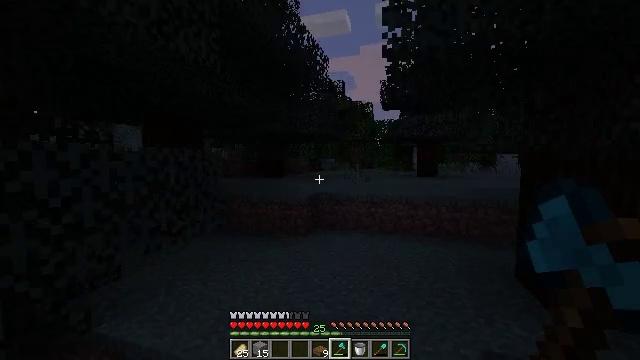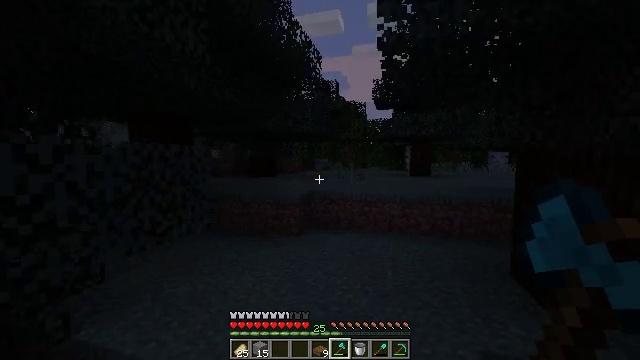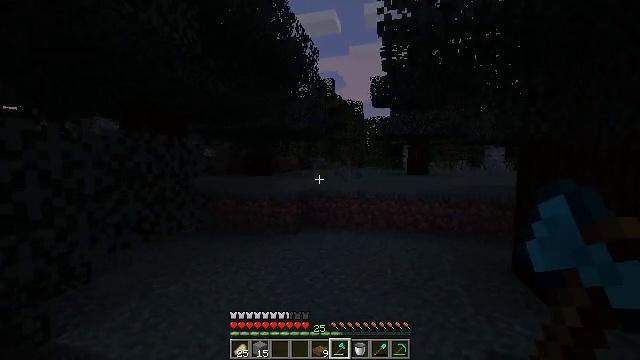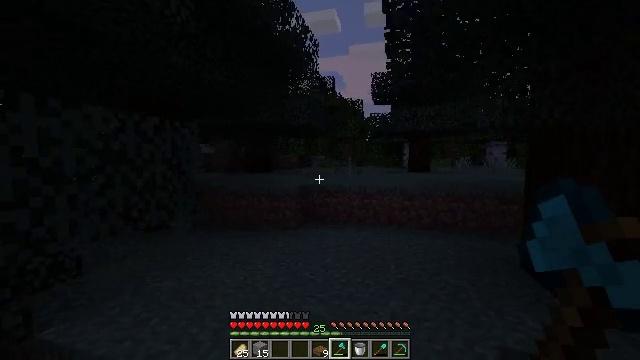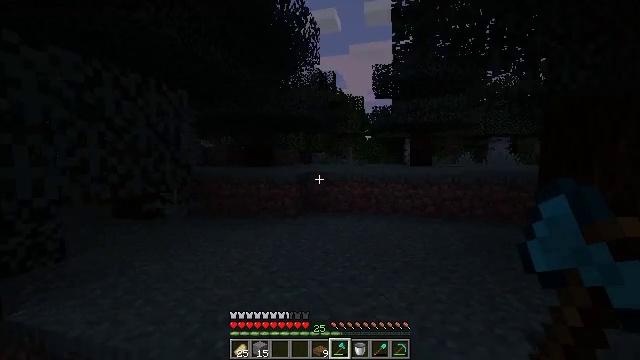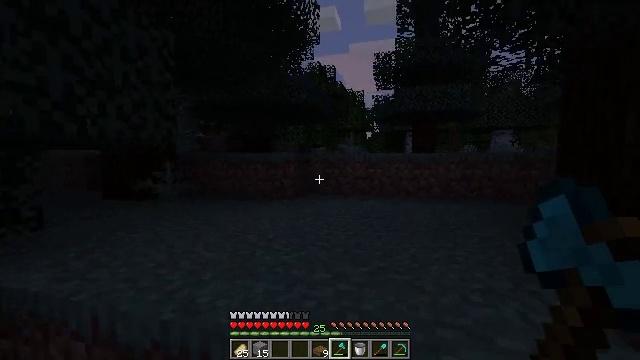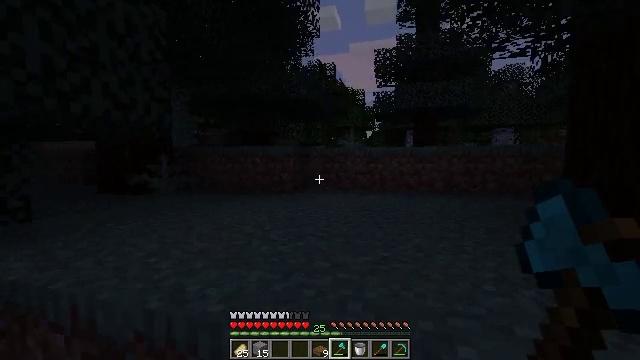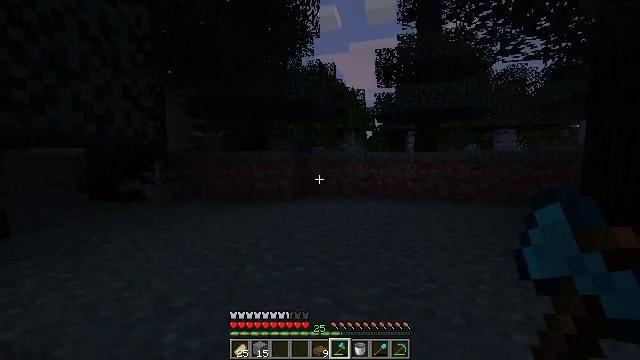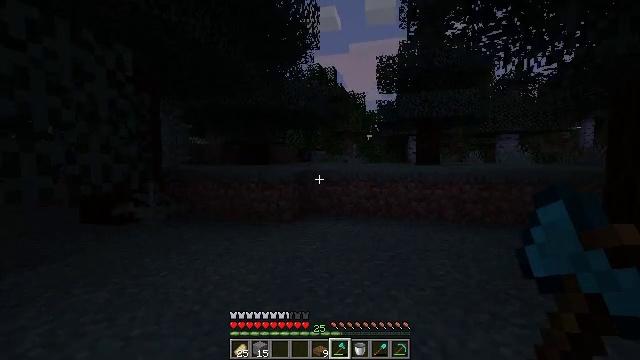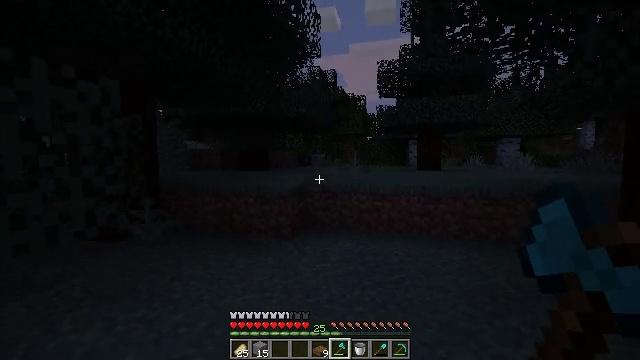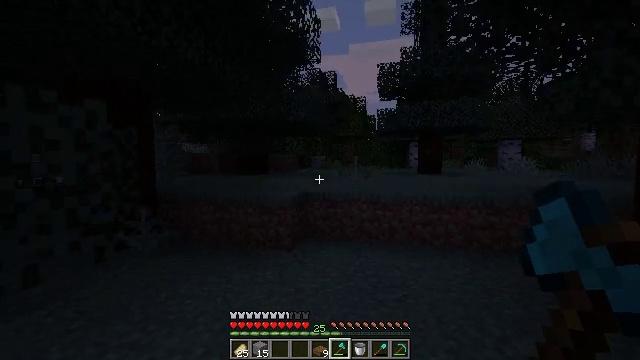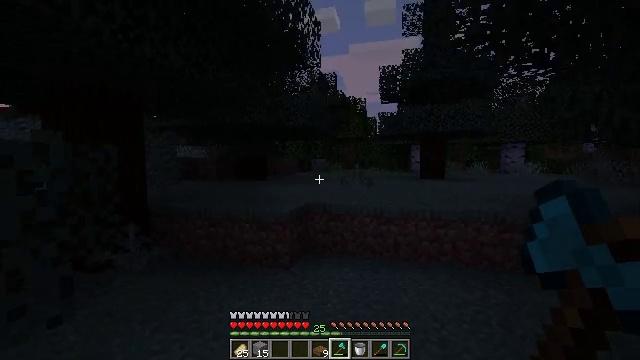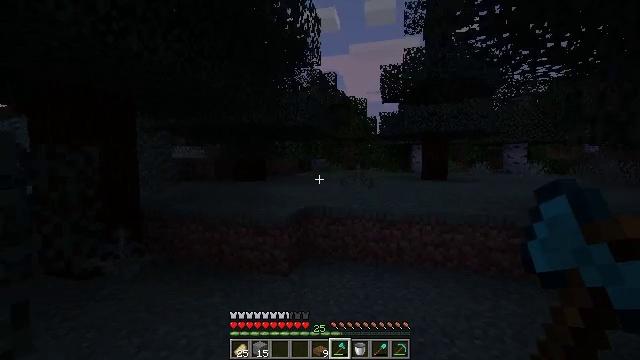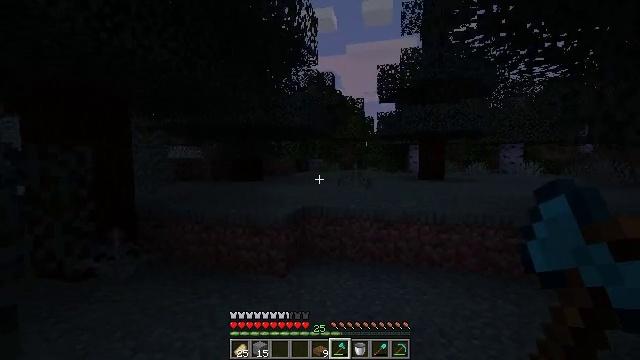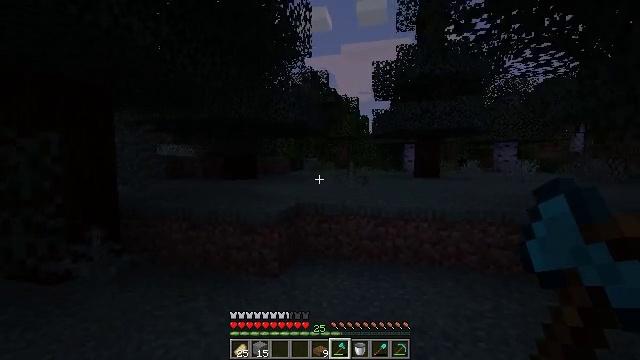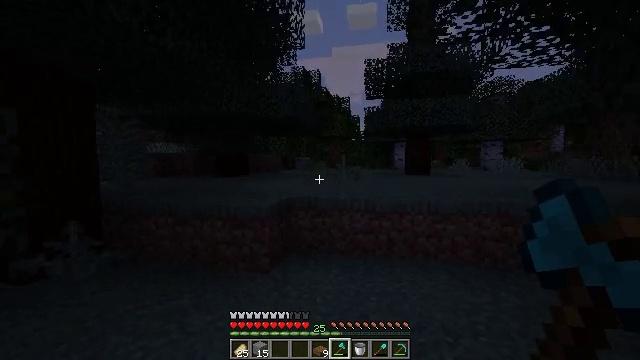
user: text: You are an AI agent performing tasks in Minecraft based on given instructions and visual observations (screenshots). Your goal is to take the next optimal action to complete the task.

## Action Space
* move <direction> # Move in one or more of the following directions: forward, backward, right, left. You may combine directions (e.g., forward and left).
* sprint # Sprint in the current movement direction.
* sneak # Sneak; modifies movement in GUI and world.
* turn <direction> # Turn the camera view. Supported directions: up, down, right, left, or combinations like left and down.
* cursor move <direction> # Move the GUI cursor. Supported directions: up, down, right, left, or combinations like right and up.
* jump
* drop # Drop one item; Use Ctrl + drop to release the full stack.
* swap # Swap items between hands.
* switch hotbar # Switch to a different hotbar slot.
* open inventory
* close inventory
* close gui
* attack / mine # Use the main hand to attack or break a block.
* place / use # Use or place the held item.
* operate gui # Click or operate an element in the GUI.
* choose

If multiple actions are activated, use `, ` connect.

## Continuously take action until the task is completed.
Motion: motion action
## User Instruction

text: Kill mobs.
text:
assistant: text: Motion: move forward, turn right
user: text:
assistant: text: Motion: move forward
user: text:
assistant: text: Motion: move forward
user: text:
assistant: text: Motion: move forward
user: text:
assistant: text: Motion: move forward, jump
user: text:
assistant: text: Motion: move forward, jump
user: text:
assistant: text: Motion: move forward, jump
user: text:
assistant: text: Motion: move forward, jump
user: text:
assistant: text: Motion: move forward, jump
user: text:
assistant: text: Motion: move forward, jump
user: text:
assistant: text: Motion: move forward, jump
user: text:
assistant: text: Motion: move forward, jump
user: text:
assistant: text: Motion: move forward, jump
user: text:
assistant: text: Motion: move forward, sprint, turn right, jump
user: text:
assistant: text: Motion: move forward, sprint, turn right, jump
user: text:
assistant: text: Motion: move forward, sprint, turn right, jump
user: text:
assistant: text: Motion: move forward, sprint, turn right and down, jump
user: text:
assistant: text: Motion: move forward, sprint, turn right and down, jump
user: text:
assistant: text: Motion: move forward, turn right, jump
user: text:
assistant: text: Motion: move forward, turn right, jump
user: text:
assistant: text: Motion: move forward, turn right, jump
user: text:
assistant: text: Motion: move forward, turn right, jump
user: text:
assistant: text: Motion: move forward, turn right, jump
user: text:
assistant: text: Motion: move forward, turn right, jump
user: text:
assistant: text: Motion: move forward, turn right, jump
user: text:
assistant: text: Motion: move forward, sprint, turn right, jump
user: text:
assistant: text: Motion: move forward, sprint, turn right, jump
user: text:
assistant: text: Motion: move forward, sprint, jump
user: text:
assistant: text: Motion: move forward, sprint, jump
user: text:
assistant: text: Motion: move forward, sprint, jump